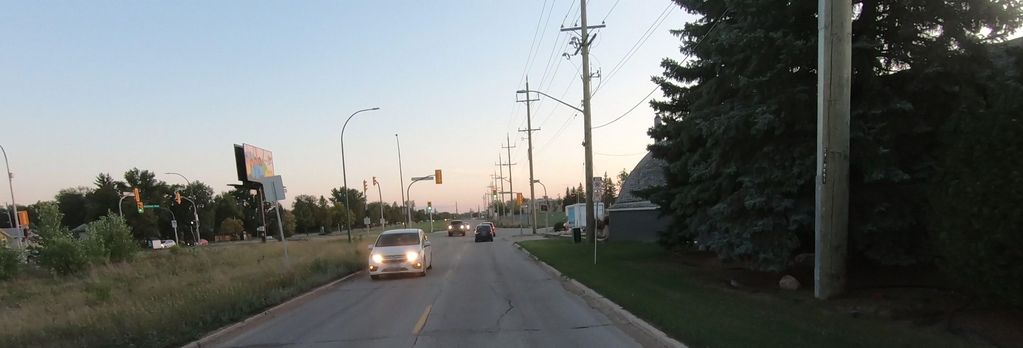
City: winnipeg